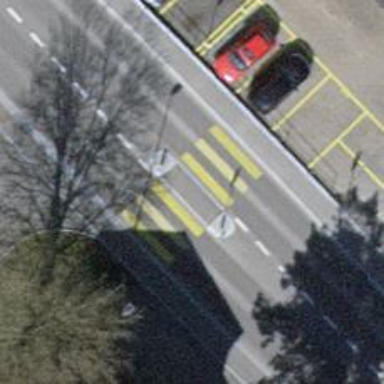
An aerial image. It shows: Marked zebra crossing with island in the middle.